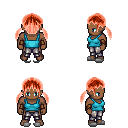
a pixel art fantasy rpg character, male body template, human, dark skin, teal pirate shirt, metal pants, red twin-tailed hairstyle, leather bracers, white slippers, four views (front, back, left, right), 2x2 character sprite sheet, small pixel art, hard edges, no anti-aliasing